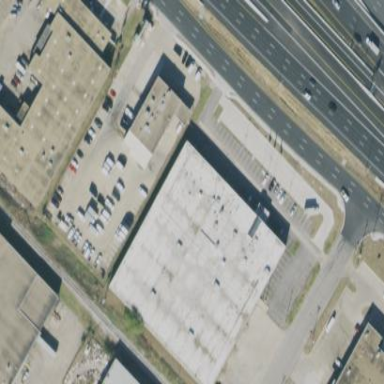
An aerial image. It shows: Warehouse.